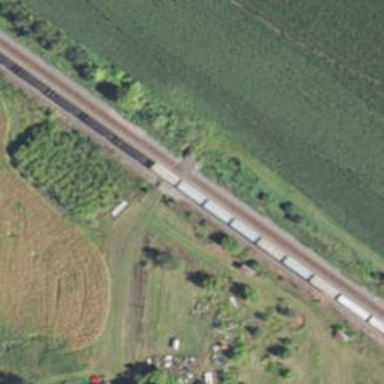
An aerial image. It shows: Level crossing along the railway.